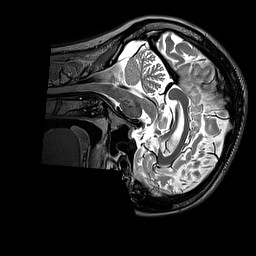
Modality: T2w
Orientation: sagittal
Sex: female
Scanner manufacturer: siemens
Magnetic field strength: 3 T
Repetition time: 3.2 s
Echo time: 0.409 s